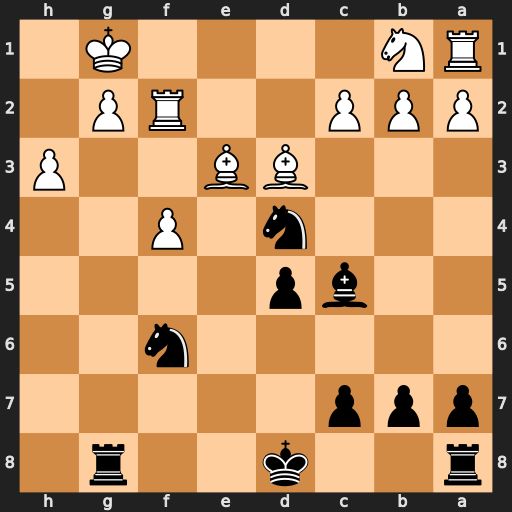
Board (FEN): r2k2r1/ppp5/5n2/2bp4/3n1P2/3BB2P/PPP2RP1/RN4K1
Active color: b
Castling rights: -
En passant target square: -
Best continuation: Re8 b4 Bb6